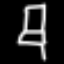
Label: chair